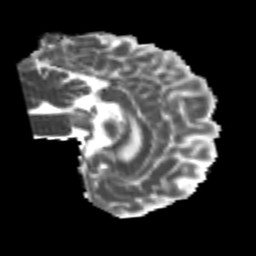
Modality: MD
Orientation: sagittal
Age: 22
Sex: male
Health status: healthy
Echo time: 0.074 s